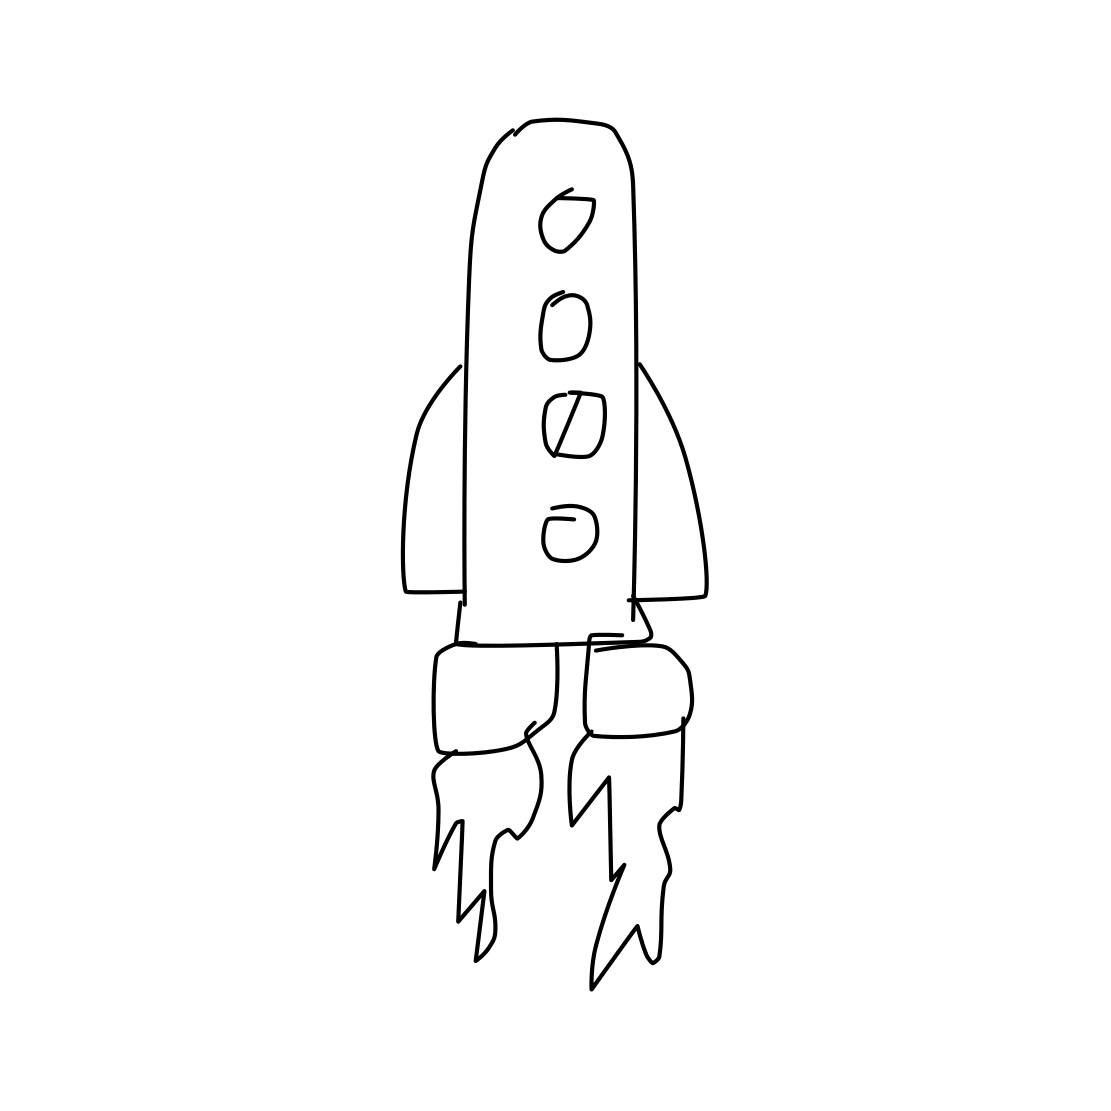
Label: space shuttle